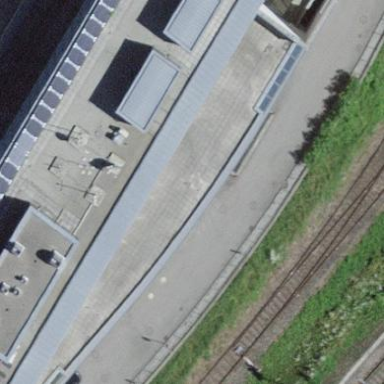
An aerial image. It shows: View of roof of building.